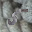
Label: 5